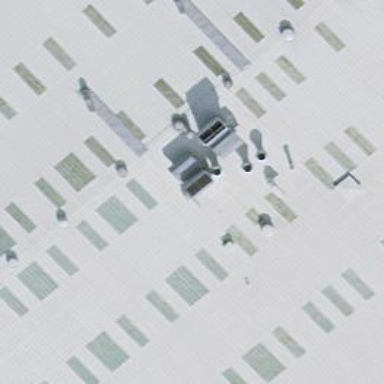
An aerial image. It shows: Car repair shop.